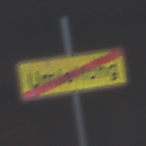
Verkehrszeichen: EndeDerUmleitungsankuendigung
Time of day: MorningAfternoon
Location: Outdoor (Suburban)
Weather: Overcast
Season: NotSpecified
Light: Natural